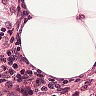
Metastatic tissue present: no